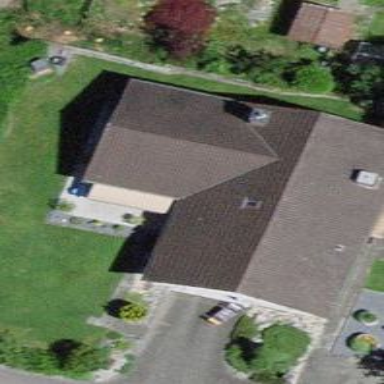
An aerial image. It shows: Detached building.